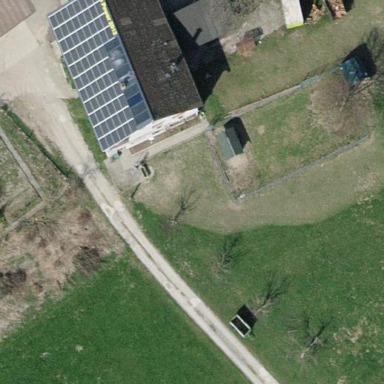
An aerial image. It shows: Farm building.